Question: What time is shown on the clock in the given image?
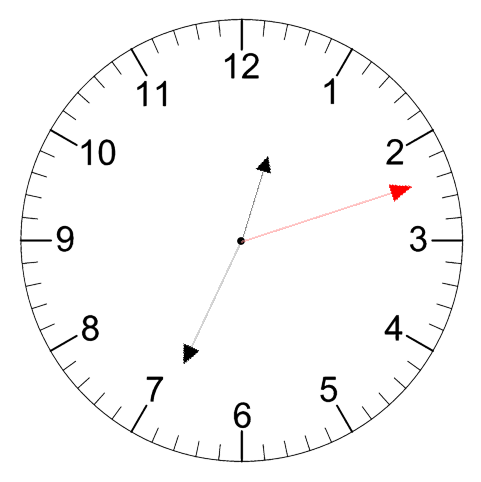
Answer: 12:34:12